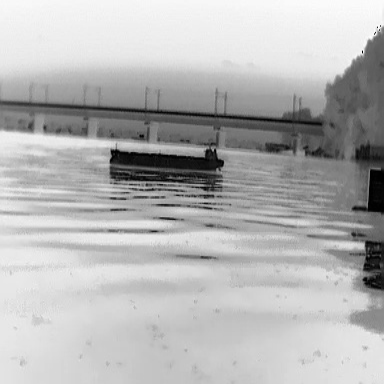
There is a liner in the infrared image.